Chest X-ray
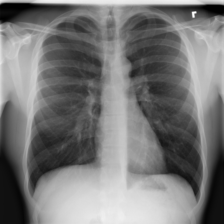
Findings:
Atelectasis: negative
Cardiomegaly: negative
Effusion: negative
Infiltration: negative
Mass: negative
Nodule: negative
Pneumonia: negative
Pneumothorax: negative
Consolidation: negative
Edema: negative
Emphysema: negative
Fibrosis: negative
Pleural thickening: negative
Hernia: negative